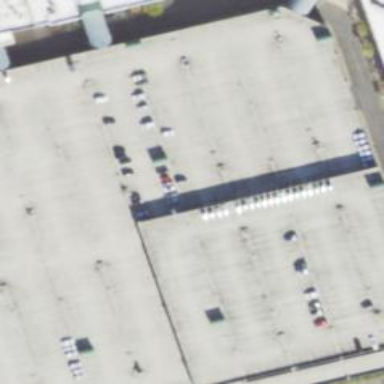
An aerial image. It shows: Multi-storey parking building.